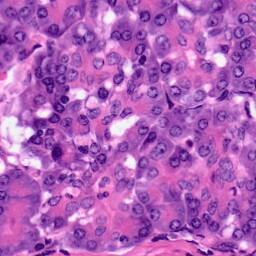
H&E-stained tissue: Pancreatic